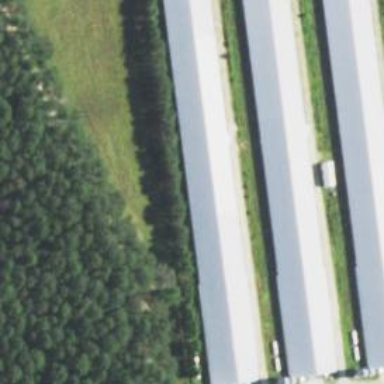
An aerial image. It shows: Farm auxiliary building.